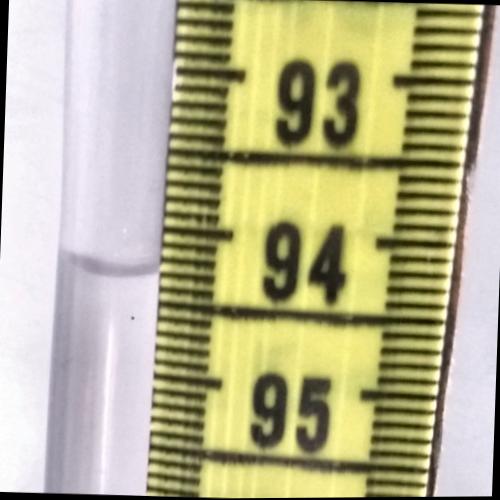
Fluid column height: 94.3 cm